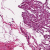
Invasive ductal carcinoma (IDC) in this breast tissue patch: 0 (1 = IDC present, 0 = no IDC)